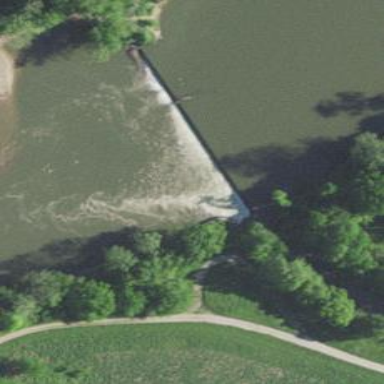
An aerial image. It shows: Weir in waterway.